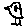
Label: bird